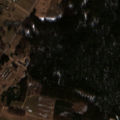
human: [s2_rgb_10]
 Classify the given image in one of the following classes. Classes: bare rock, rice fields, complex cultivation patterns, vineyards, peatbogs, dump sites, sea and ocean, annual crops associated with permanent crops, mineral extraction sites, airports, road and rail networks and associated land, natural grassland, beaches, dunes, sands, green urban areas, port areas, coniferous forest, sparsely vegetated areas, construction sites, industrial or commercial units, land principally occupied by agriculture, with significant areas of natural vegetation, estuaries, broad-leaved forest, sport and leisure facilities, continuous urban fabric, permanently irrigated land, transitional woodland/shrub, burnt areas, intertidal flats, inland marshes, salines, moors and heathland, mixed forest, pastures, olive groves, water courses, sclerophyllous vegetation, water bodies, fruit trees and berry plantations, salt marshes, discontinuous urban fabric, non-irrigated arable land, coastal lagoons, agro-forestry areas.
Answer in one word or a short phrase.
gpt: discontinuous urban fabric, non-irrigated arable land, complex cultivation patterns, coniferous forest, mixed forest, transitional woodland/shrub